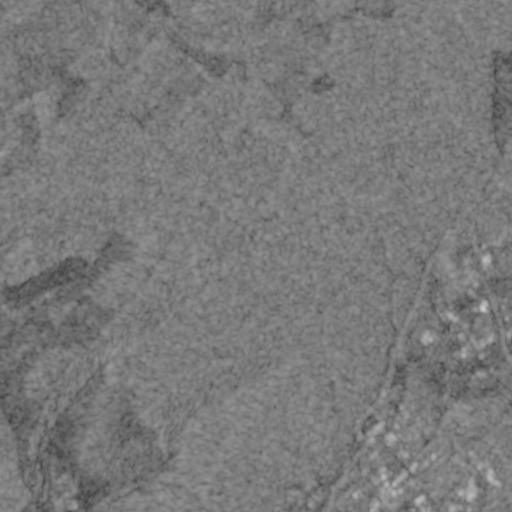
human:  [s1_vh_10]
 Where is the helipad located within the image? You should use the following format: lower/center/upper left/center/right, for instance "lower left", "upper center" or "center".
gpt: The helipad is located in the lower right of the image.
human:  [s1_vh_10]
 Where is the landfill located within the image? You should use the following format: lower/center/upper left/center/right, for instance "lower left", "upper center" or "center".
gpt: The landfill is located in the center right of the image.
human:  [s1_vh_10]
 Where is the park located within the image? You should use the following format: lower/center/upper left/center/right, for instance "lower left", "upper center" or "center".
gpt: The park is located in the lower right of the image.
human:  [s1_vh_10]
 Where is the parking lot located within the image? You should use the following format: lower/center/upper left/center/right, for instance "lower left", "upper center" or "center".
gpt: The parking lot is located in the lower right of the image.
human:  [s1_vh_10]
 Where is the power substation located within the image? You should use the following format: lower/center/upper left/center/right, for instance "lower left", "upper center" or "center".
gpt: The power substation is located in the lower right of the image.
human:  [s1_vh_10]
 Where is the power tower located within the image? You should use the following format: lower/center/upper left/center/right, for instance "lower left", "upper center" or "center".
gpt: The power tower is located in the lower of the image.
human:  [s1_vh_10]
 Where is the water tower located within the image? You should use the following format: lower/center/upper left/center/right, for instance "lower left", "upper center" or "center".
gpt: The water tower is located in the lower right of the image.
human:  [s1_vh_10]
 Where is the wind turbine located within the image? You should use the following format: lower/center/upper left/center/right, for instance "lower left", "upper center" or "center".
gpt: The wind turbine is located in the upper left of the image.
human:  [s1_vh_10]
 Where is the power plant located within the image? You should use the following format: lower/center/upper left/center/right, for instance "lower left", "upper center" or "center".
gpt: There is no power plant in the image.

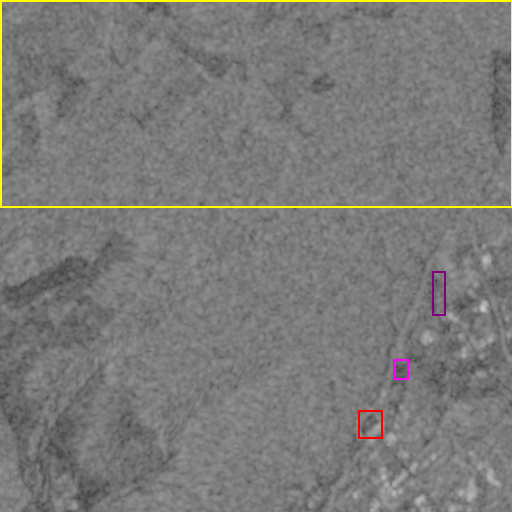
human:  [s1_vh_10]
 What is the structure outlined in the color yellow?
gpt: The structure outlined in yellow is a crop field.
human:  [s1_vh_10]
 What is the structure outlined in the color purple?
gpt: The structure outlined in purple is a landfill.
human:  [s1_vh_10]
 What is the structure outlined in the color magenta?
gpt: The structure outlined in magenta is a park.
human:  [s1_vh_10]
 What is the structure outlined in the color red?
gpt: The structure outlined in red is a parking lot.
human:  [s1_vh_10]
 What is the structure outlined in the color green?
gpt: There is no green outline.